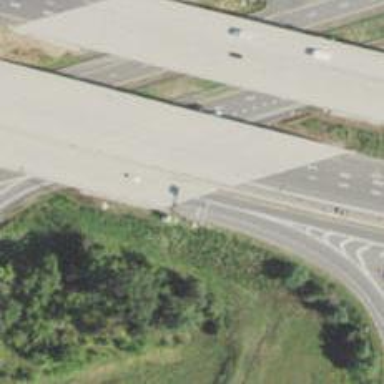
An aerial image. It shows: Motorway junction.